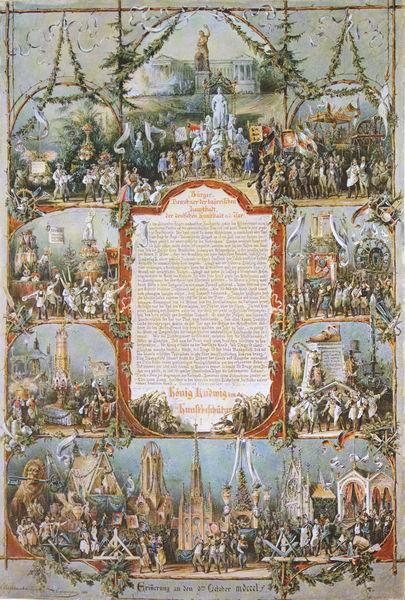
Titel: König Ludwig, dem Kunstbeschützer! Festzug zur Enthüllung der Bavaria am 9.Oktober 1850
Künstler: Peter Herwegen
Standort: München
Institution: Staatliche Graphische Sammlung
Schlagwörter: blau, himmel, kampf, mann, wasser, weiß, frauen, grün, landschaft, menschen, ocker, stadt, blumen, braun, bunt, frau, grau, mitte, männer, orange, gebäude, rot, schloss, tiere, beige, fest, leute, muster, tanz, versammlung, alt, feier, feiern, architektur, bibel, geschichte, rahmen, sockel, stein, bild, felder, häuser, vögel, kirche, boden, figur, gold, tücher, girlande, pflanzen, tanzen, fliegen, pferde, turm, frucht, früchte, ranken, statue, farbig, schiff, schrift, segel, bilder, rahmung, fahnen, ort, fahne, berge, dorf, graphik, platz, rand, figuren, schlacht, turner, könig, soldaten, dekoration, tafel, kartusche, ornamente, freude, ozean, kirchen, rechtecke, buch, fuss, medaillon, türme, münchen, palast, denkmal, tauben, druck, druckgraphik, stich, seite, illustration, text, uniformen, zeitung, beschriftung, überschrift, zirkus, schuh, heer, sieg, wimpel, rom, buchseite, girlanden, poster, quadrate, skulpturen, statuen, gotisch, mittelalter, märchen, kapelle, griechenland, baldachin, prozession, umzug, zentrum, tempel, löwe, heilige, kränze, schlüssel, register, bänder, erinnerung, gehänge, miniatur, abfolge, szenen, sakral, bauten, ludwig, maibaum, zelt, bauen, legende, geschichten, bildchen, feston, reichstag, kriche, miniaturen, bauwerke, walhalla, denkmäler, schriftfeld, theresienwiese, bavaria, ruhmeshalle, riesenrad, bewohner, friedensengel, geh, menschenmassen, buchillustration, bekränzung, bildergeschichte, bildfolge, bildsequenz, buchmalerei, ehrenhalle, erbauer, festkarte, flugschrift, könig ludwig, oktoberfest, schmuckblatt, stadtgeschichte, tzheresienwiese, veduten, wiesn, bosch, denkschrift, neubauten, atertum, reichstag girlande, heiltumsweisung, umzugh, temporäre architektur